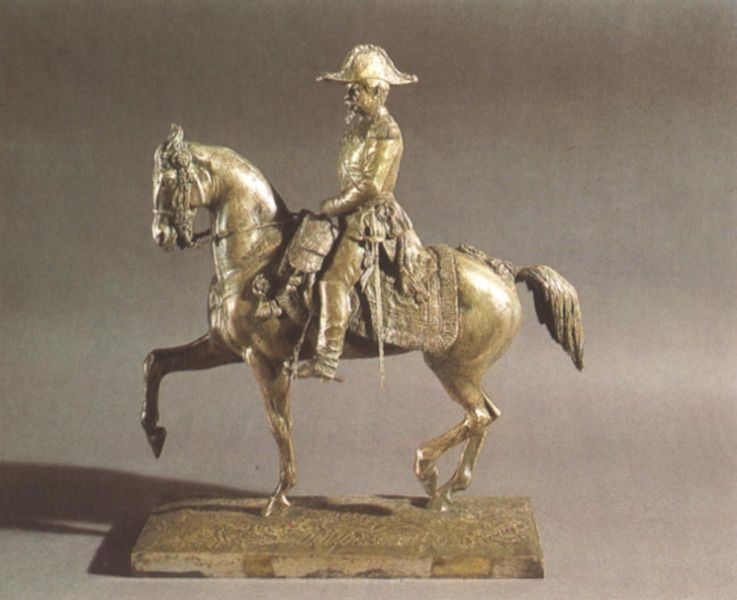
Titel: Napoleon III. zu  Pferd (endgültiges Modell)
Künstler: Emmanuel Frémiet
Schlagwörter: mann, hut, hüte, kopfbedeckungen, bart, mütze, mützen, sockel, vollbart, herr, figur, gold, decke, pferd, reiter, skulptur, statue, huf, hufe, sattel, schwanz, schweif, zügel, kopfbedeckung, riemen, metall, bronze, plastik, podest, schwert, säbel, uniform, soldat, napoleon, degen, stiefel, kunst, statuette, ross, zaum, sebel, sporen, standbild, galopp, bronzeguss, bronzeplastik, reiterstandbild, satteldecke, trab, riehmen, reiterstatur